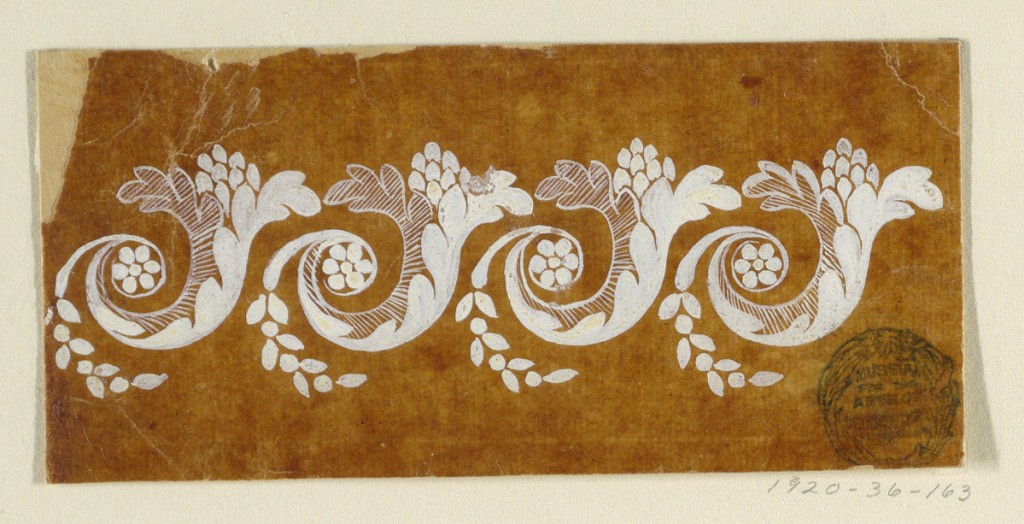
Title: Design for an Embroidered or Woven Horizontal Border of the "Fabrique de St. Ruf"
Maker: Fabrique de Saint Ruf, Lyon, France
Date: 1805–1815
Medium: Brush and white gouache on glazed tracing paper
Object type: Drawing
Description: The repeat, four of which are shown, consists of a leaf scroll with a cone on top and a cluster of flowers curving downwards.